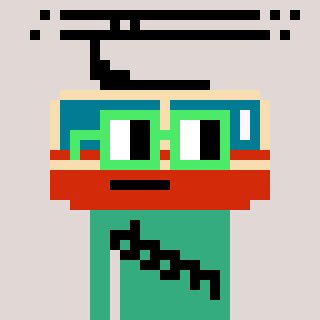
a pixel art character with square light green glasses, a tram wagon-shaped head and a teal-colored body on a warm background